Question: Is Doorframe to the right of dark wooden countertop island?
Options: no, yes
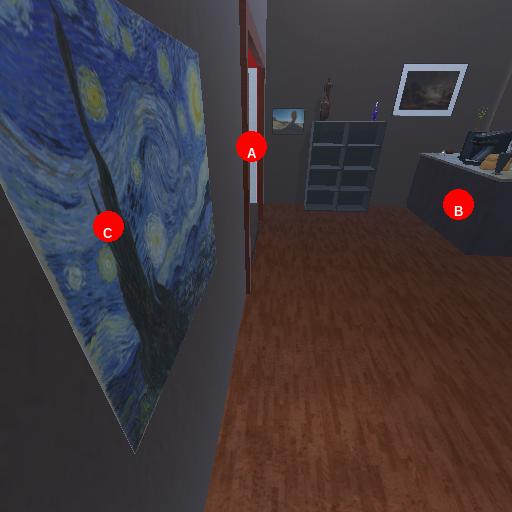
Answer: no